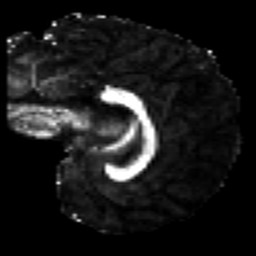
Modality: FA
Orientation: sagittal
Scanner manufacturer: siemens
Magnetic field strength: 3 T
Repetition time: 7.8 s
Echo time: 0.09 s